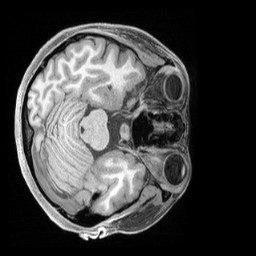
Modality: T1w
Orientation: axial
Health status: healthy
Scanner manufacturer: siemens
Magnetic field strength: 3 T
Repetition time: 2.4 s
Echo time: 0.00201 s